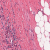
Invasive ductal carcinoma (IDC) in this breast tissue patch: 0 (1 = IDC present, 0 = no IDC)